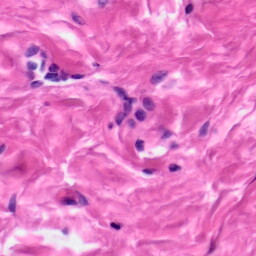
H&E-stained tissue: Skin